Question: When editing code, Xcode is capabale of displaying in-text controls, like drop down buttons which can show context menu's. I've seen other OS X apps that handle text capable of similar features. See the attached sample.

I presume this effect is obtained using 'NSTextAttachmentCell' - although I'm not sure whether this is the proper way to implement this.
For my own app I would like to use this technique as well.
I have the following questions:
- Is 'NSTextAttachmentCell' the correct way to implement such a feature? If not, what would be?- How do I attach a control -comparable to the one in the above sample- to a specific range of text so that its location within 'NSTextView' is dynamic and follows layout actions?
I found <URL> which gives some hints but does not cover the attachment to specific text ranges.
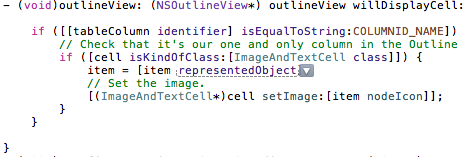
Answer: Although 'NSTextAttachmentCell' will work, it has a disadvantage: the cell will become just a glyph in the text which was not what I wanted. It distorts the layout of the text, is selectable etc. I wanted the cell to be drawn over the text, just like the behaviour in Xcode.
The challenge was to find a way of translating a point from a Mouse Moved event to the position of a particular string of characters inside the 'NSTextView'.
After some more digging I found a little gem in Apple's demo apps called <URL>. This demo shows a custom subclass of 'NSTextView' capable of highlighting individual characters, words and lines while the mouse is hoovering its view. From there on it was pretty easy to fade in a button at the required 'NSPoint' and then show a popup menu with some options.